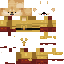
A male skeleton skin with dark skin, wearing brown bald dressed in a gold armor chest and brown pants, featuring a closed mouth.